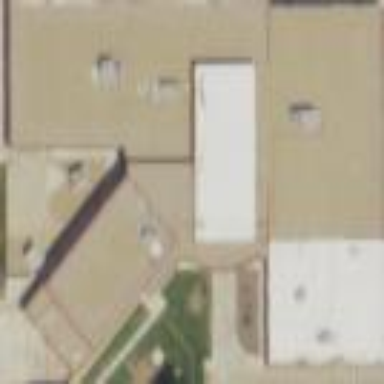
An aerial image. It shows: School building.